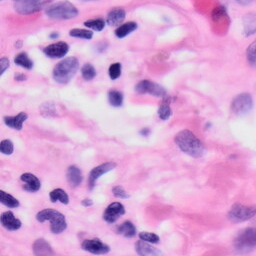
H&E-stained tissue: Skin